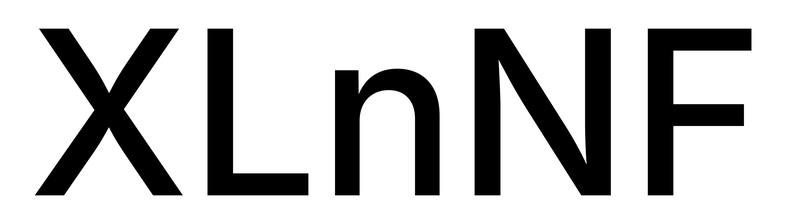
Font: Inter_Medium